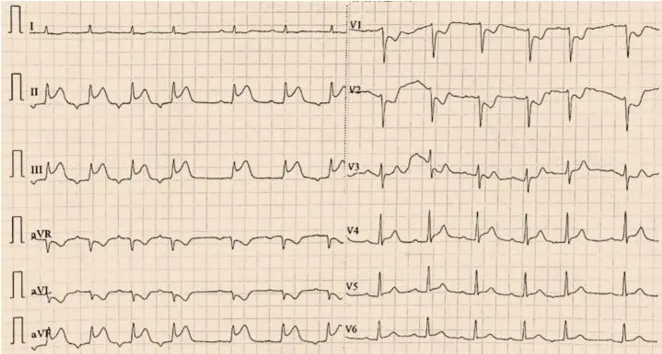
The first twelve-lead electrocardiogram indicated ST-segment elevation in leads II, III and aVF.
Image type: electrography (ekg)